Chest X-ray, PA view. Patient: 29 years old, sex M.
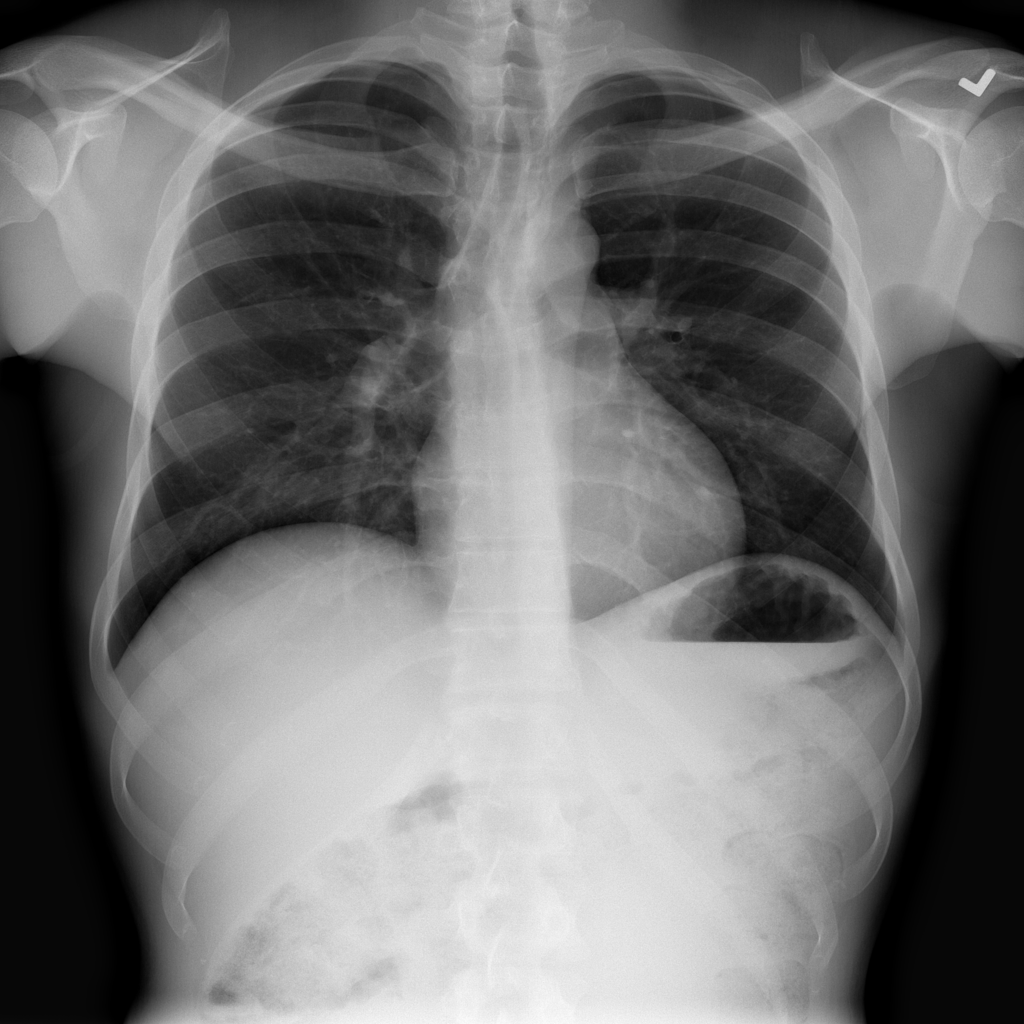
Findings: No Finding